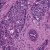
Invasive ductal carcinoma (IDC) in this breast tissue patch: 1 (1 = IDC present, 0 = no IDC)